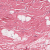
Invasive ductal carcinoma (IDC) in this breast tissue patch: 0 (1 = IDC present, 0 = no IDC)